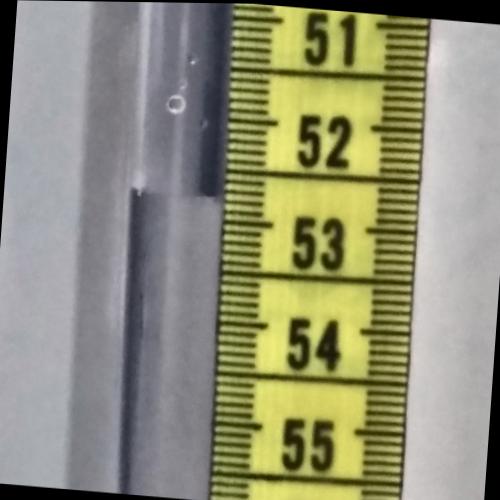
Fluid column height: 52.8 cm